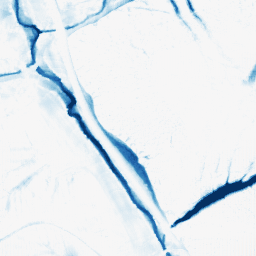
Category: morphological
Decomposition family: morphological_ellipse
Decomposition parameters: operation: closing
width: 20
height: 30
Upsampling method: fft_zeropad
Upsampling parameters: scale: 4
Upsampling scale: 4